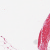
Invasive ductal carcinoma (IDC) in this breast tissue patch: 0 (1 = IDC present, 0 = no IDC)